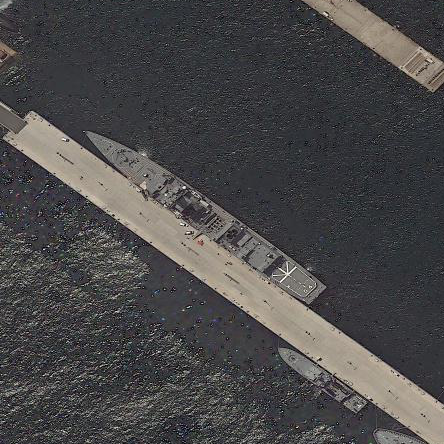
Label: cruiser